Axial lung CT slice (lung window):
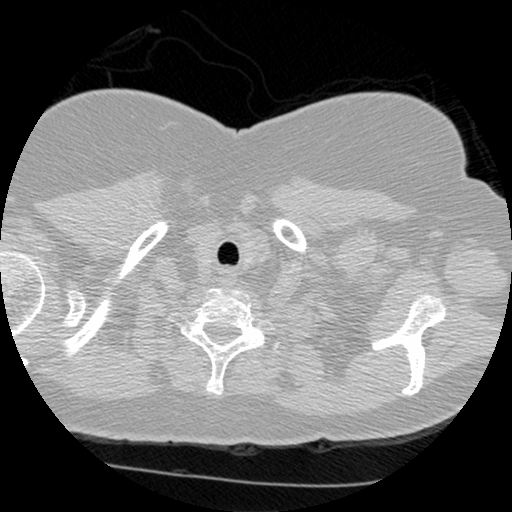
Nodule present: no